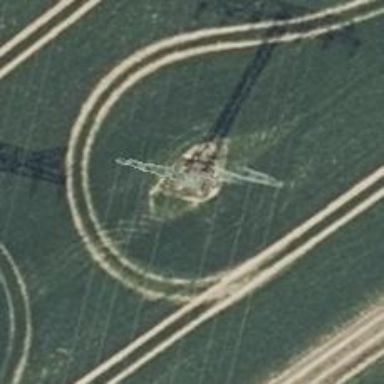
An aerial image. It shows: Power line in the image.